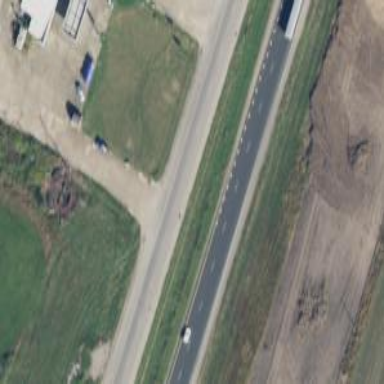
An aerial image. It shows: Expressway.